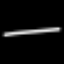
Label: line